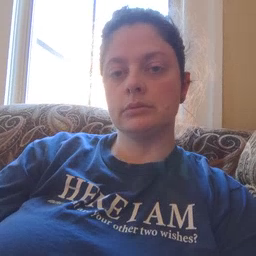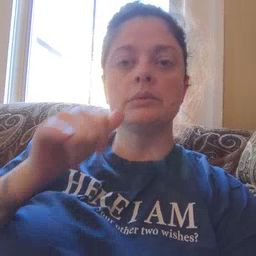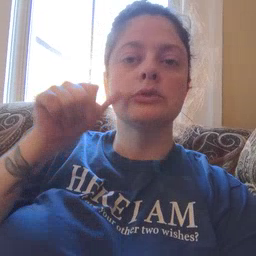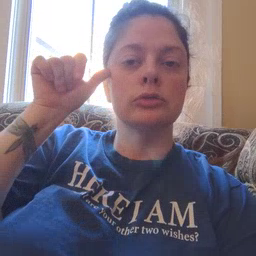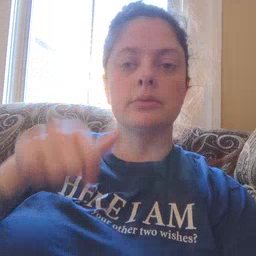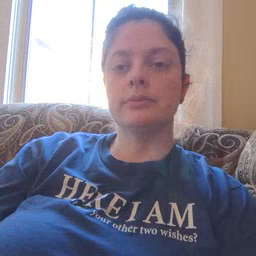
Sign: yesterday